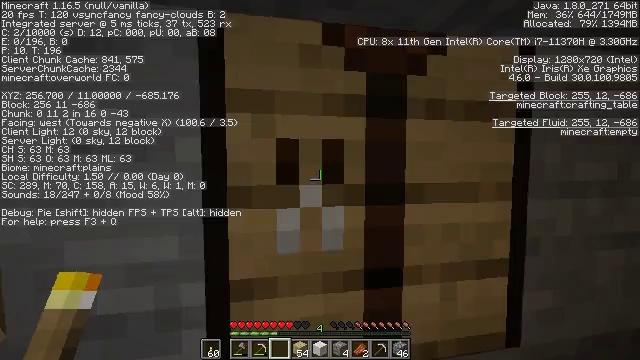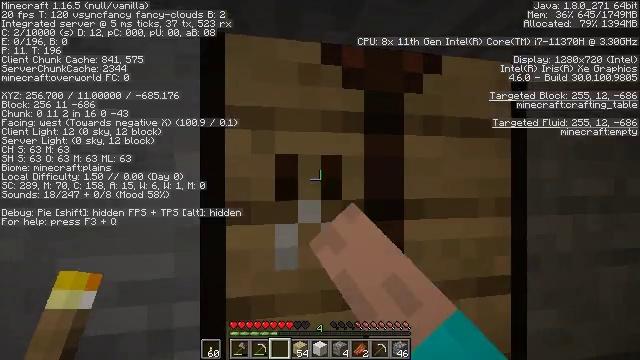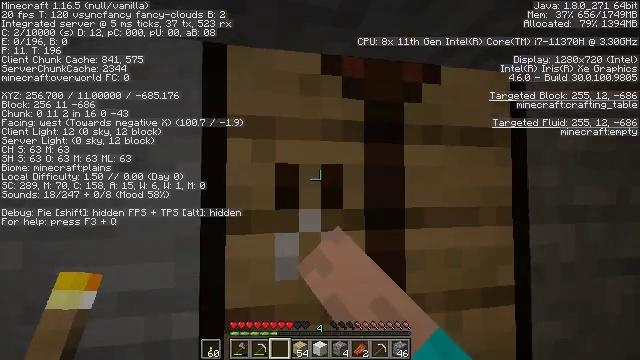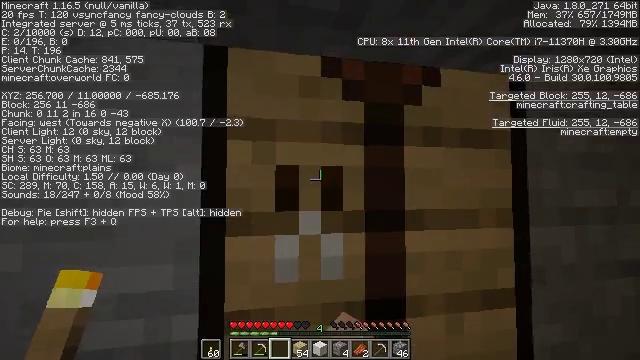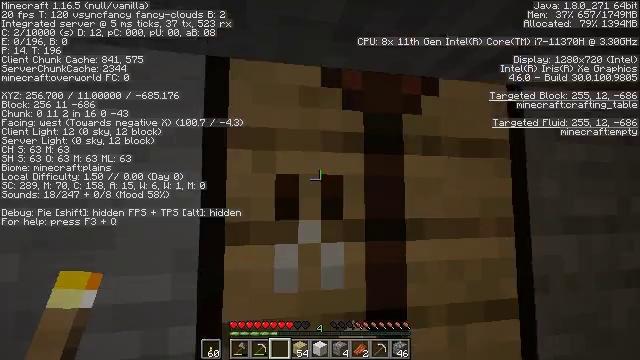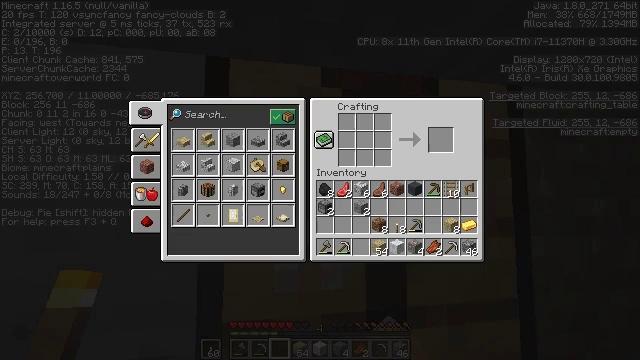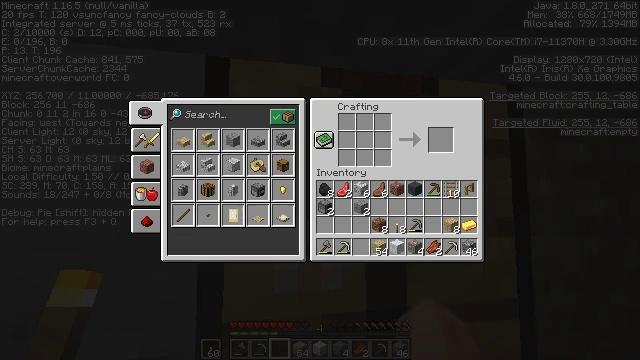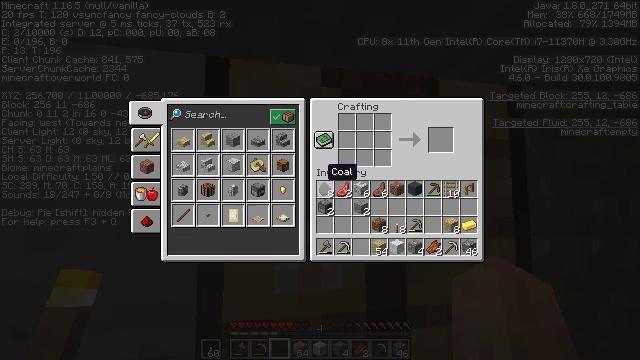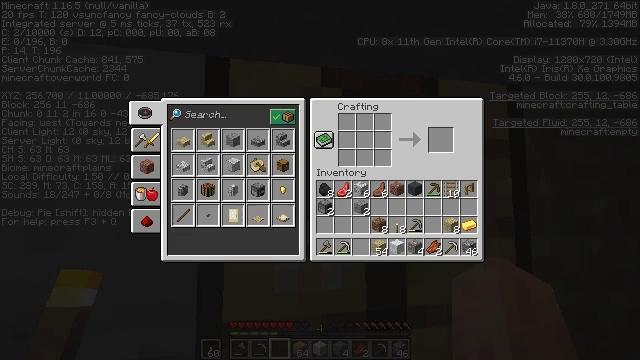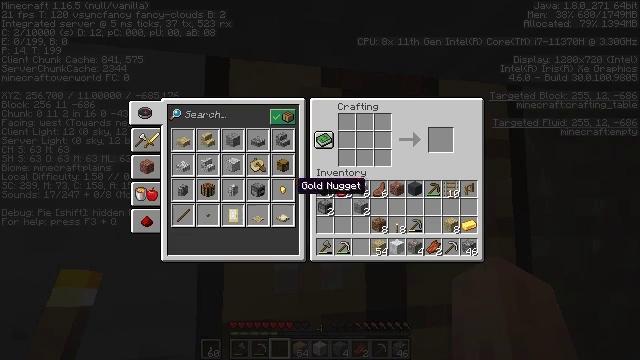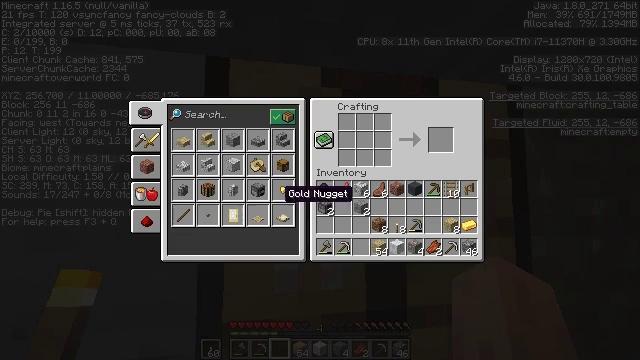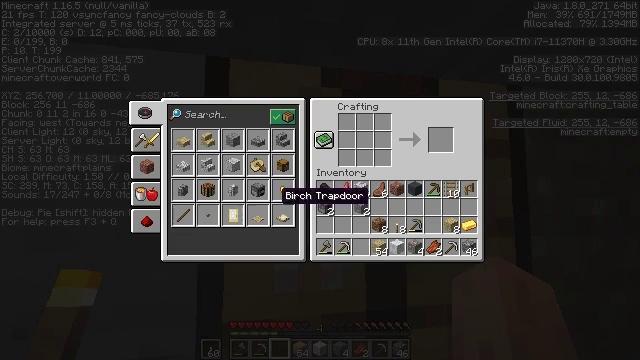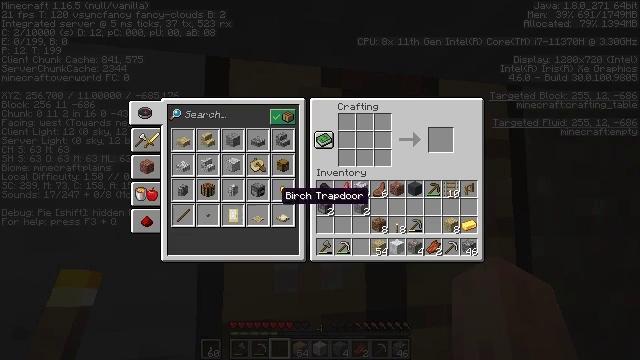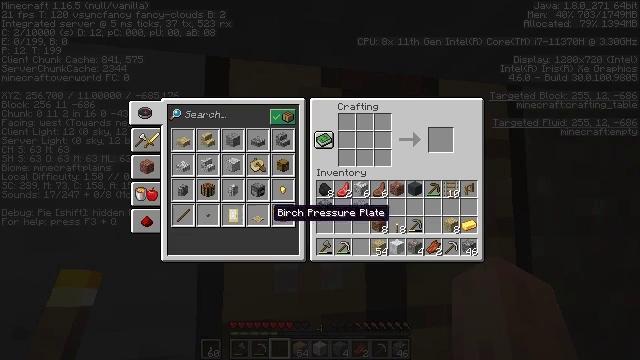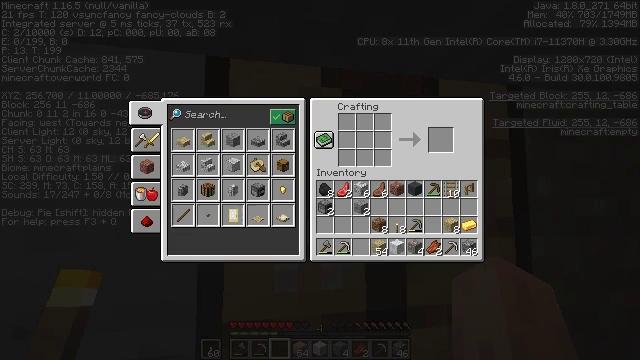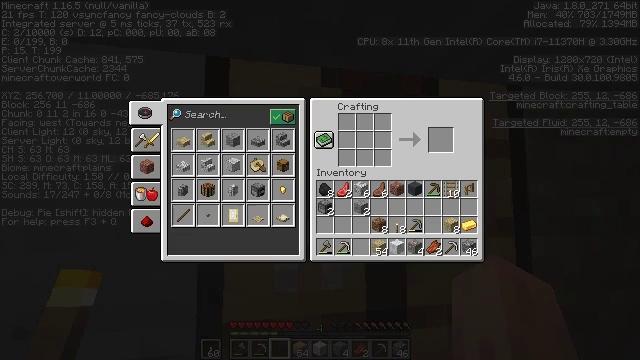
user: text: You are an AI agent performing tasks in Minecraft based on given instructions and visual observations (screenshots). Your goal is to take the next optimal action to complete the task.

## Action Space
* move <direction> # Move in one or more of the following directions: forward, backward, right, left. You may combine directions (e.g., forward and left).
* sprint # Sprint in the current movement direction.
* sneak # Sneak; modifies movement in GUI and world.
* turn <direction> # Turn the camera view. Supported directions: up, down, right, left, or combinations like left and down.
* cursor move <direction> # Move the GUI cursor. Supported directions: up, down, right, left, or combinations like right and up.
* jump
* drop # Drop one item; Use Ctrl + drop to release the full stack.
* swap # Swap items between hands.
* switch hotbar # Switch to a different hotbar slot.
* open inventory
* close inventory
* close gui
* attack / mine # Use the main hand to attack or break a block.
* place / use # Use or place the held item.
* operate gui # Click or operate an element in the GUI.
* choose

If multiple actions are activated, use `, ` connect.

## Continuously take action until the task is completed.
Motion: motion action
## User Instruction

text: Open your crafting interface and craft a birch trapdoor.
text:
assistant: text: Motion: turn up
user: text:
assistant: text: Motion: turn up, use / place
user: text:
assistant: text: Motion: use / place
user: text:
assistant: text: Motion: turn up, use / place
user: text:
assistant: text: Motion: open gui
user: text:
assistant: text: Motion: no_op
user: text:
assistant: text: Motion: no_op
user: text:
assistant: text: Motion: no_op
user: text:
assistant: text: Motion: cursor move left and down
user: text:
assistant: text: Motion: cursor move left and down
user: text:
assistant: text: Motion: no_op
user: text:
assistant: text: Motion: no_op
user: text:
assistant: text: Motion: cursor move left and down
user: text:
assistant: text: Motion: cursor move down
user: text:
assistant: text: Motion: no_op
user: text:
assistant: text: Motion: cursor move right and up
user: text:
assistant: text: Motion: cursor move up
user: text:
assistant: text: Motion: no_op
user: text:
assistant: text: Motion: no_op
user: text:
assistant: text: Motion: cursor move down
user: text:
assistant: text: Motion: no_op
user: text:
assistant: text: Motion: cursor move down
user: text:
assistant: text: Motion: no_op
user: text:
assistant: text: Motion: cursor move up
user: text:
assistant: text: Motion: no_op
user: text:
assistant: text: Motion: no_op
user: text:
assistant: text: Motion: cursor move left and down
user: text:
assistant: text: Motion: cursor move left and down
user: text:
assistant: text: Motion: no_op
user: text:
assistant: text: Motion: cursor move down